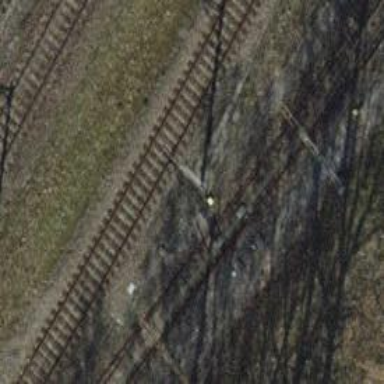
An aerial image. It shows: Railway switch.